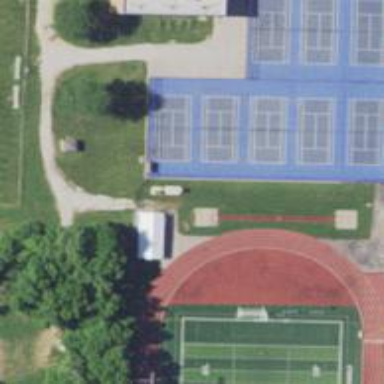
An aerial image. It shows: Sports centre featuring tennis facilities.